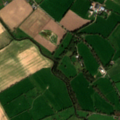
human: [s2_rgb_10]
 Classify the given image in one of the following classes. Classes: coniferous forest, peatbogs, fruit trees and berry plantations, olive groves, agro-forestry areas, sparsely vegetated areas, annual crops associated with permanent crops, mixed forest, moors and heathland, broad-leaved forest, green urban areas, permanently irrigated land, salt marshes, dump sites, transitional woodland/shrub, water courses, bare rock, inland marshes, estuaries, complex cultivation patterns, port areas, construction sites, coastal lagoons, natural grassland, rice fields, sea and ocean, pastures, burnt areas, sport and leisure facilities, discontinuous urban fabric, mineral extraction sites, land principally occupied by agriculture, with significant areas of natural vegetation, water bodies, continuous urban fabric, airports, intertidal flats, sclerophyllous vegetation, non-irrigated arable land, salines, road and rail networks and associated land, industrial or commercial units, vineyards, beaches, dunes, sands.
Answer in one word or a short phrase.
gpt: non-irrigated arable land, pastures